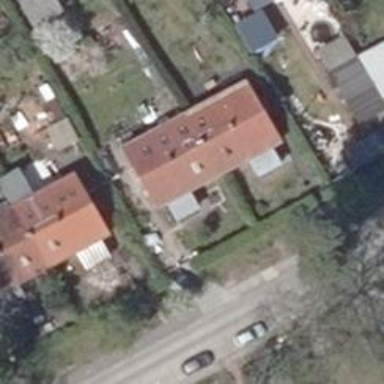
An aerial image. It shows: Terrace building with gabled roof made of roof tiles oriented along its structure.